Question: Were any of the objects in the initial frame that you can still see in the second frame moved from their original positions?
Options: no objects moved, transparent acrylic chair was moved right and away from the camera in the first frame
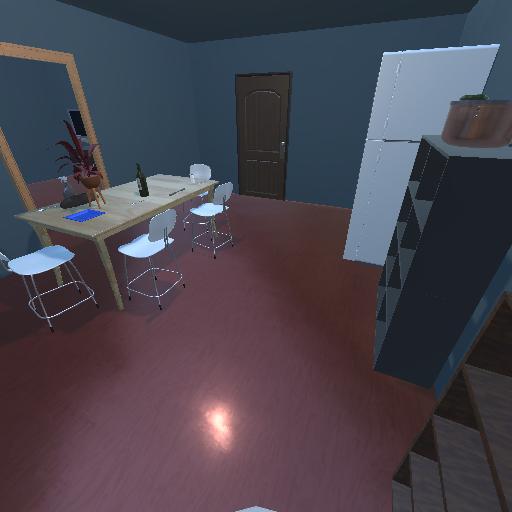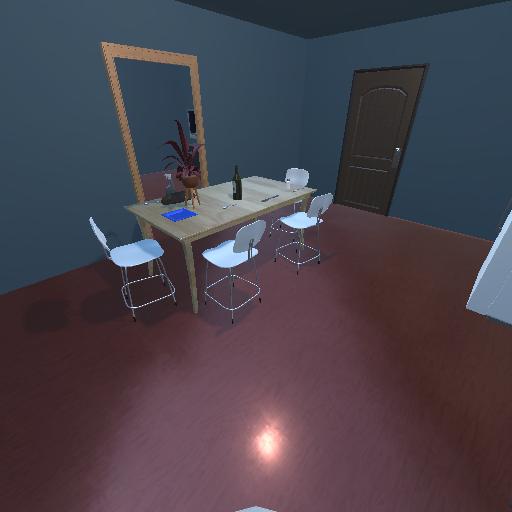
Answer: no objects moved